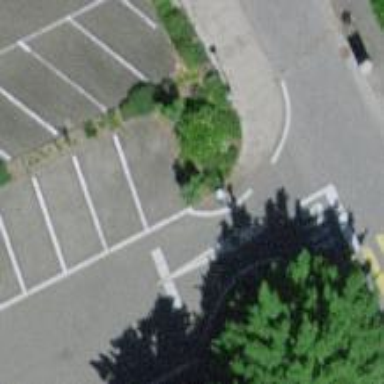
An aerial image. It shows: Rising bollard.